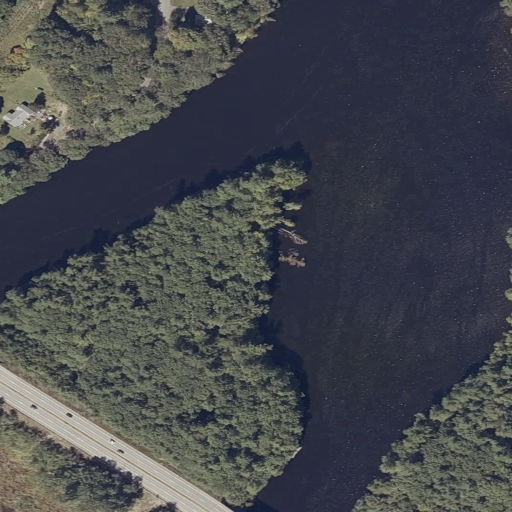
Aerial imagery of island in Maine named Boxer Island containing open water, mixed forest, medium intensity development, open development, deciduous forest, low intensity development, shrub, evergreen forest, grassland, and high intensity development